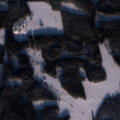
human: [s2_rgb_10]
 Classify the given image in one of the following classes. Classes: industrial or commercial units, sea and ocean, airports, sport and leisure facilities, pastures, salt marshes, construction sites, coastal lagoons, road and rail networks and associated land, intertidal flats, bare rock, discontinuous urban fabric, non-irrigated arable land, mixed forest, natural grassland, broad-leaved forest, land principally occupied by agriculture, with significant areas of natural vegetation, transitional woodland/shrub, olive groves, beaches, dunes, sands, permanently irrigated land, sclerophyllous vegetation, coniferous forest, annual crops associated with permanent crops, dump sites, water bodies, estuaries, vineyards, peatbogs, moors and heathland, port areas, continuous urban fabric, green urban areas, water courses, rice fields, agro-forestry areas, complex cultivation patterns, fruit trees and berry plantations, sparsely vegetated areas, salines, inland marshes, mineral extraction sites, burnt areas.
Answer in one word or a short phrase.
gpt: non-irrigated arable land, coniferous forest, mixed forest, transitional woodland/shrub